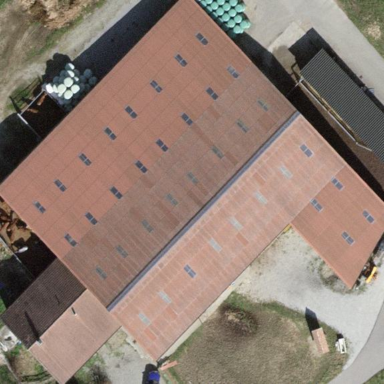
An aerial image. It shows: Farm building.